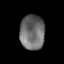
Tissue: prostate
Cell type: Myeloid cells
Senescence score: 0.3111
Nuclear area (px): 838
Mean DAPI intensity: 109.535